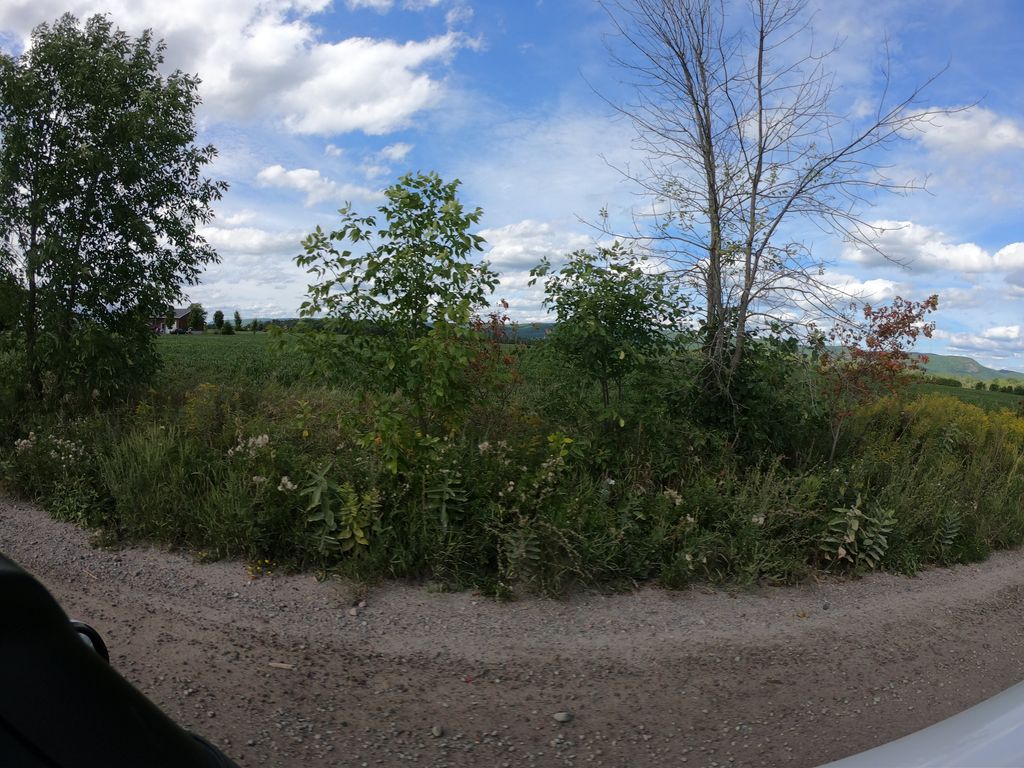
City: ottawa-gatineau